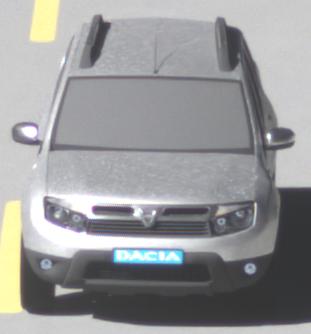
Make: Dacia
Model: Duster dCi 110 FAP
Detailed model: Duster (I)
Model produced from: 2010/06
Model produced until: 2013/11
Doors: 5
Color: white
Road condition: wet road
Daytime: morning or afternoon
Contrast: high contrast